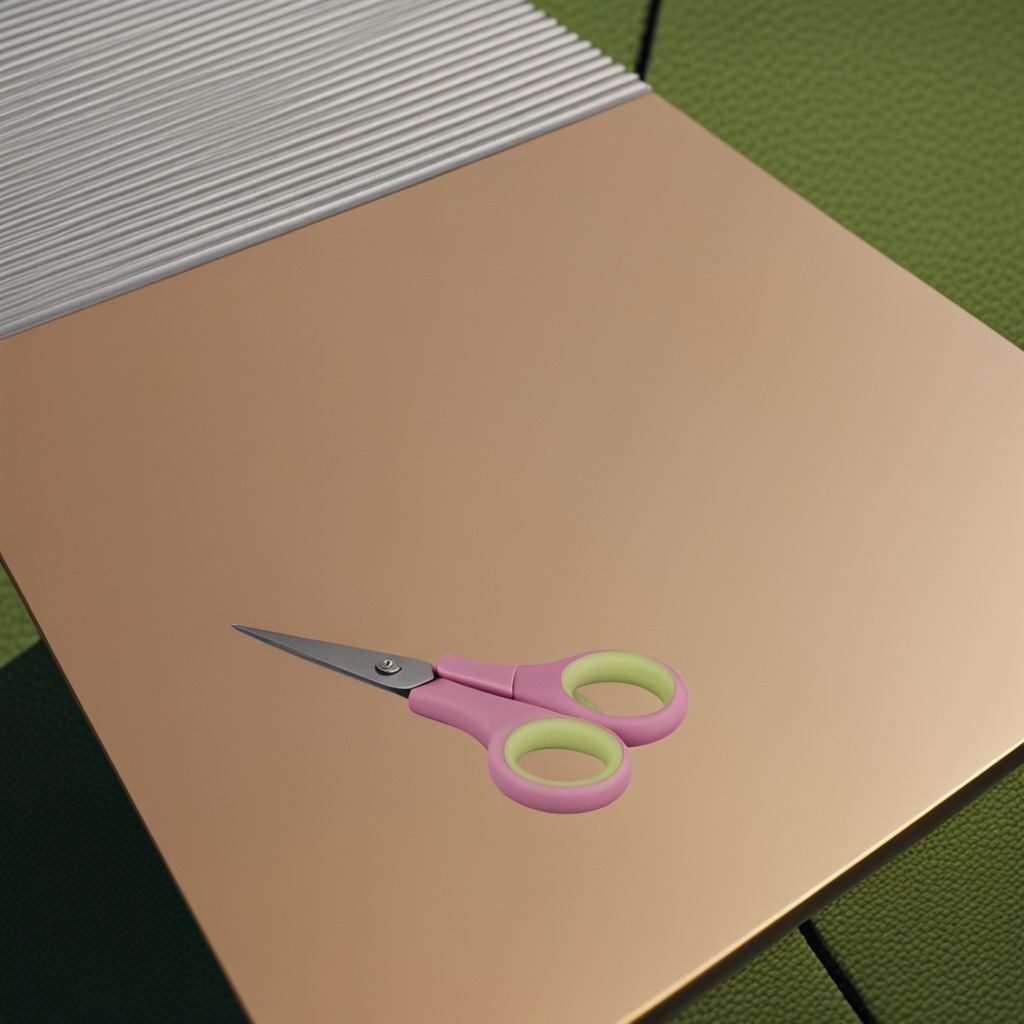
A scissor lies on a textured surface in a temporary outdoor tool station.